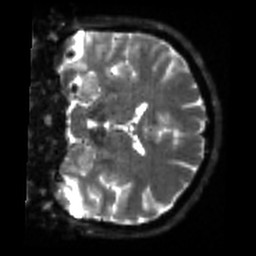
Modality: sbref
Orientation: coronal
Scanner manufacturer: siemens
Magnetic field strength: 3 T
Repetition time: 4 s
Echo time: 0.0594 s